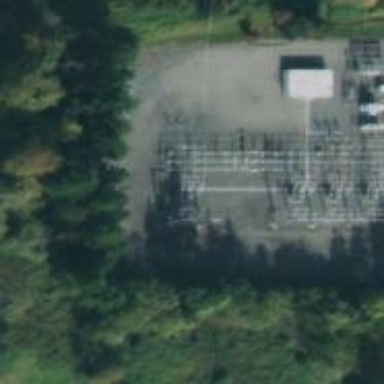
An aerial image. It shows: Switch used for power control.